Interaction volume radius: 10 \u00c5
Interaction volume height: 10 \u00c5
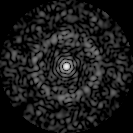
Disorder parameter: 0.825